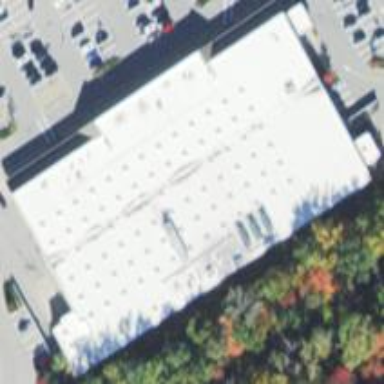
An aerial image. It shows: Retail building.